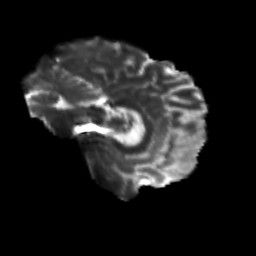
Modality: T2w
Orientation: sagittal
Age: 29
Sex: male
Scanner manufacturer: siemens
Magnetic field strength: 3 T
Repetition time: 3.5 s
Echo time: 0.113 s